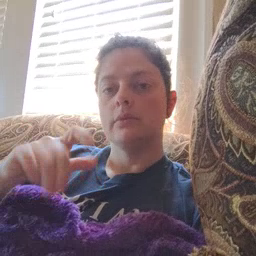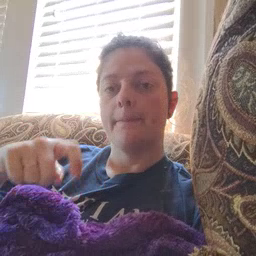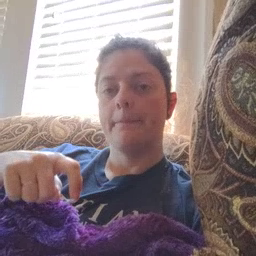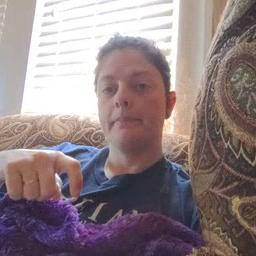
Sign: time